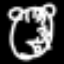
Label: clock